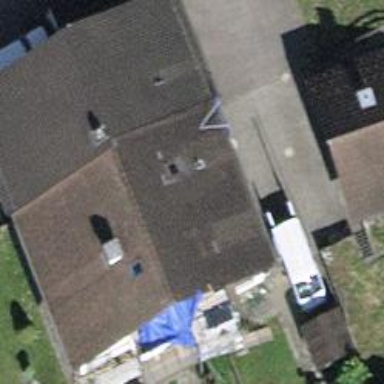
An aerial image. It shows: Building with tiled roof.